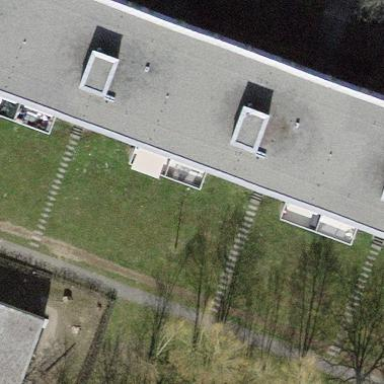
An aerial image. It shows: Residential building.